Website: apple
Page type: billing-address
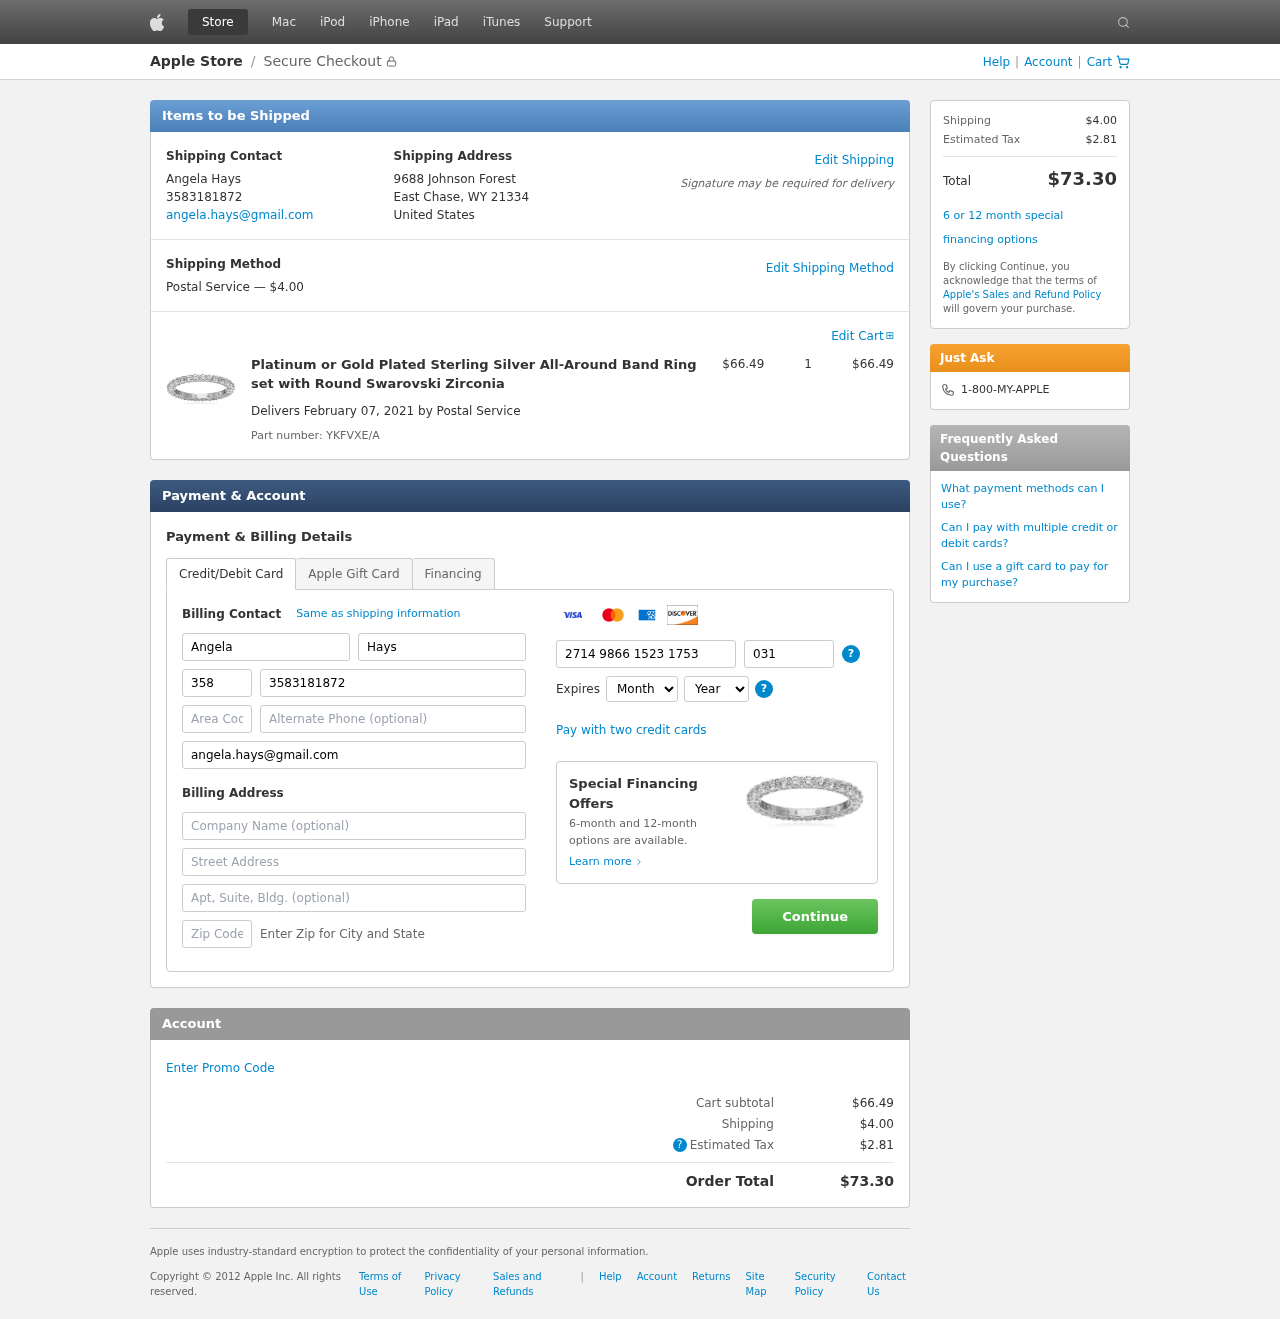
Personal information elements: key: PII_CARD_CVV
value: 031
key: PII_CARD_EXPIRY_MONTH
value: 02
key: PII_CARD_EXPIRY_YEAR
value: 30
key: PII_CARD_NUMBER
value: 2714 9866 1523 1753
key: PII_CITY_STATE_ZIP
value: East Chase, WY 21334
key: PII_COUNTRY
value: United States
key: PII_EMAIL
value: angela.hays@gmail.com
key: PII_FIRSTNAME
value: Angela
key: PII_FULLNAME
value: Angela Hays
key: PII_LASTNAME
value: Hays
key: PII_PHONE
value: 3583181872
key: PII_PHONE_AREA
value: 358
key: PII_STREET
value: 9688 Johnson Forest
Product elements: key: PRODUCT1_NAME
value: Platinum or Gold Plated Sterling Silver All-Around Band Ring set with Round Swarovski Zirconia
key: PRODUCT1_PRICE
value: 66.49
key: PRODUCT1_QUANTITY
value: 1
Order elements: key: ORDER_SHIPPING_COST
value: $4.00
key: ORDER_SUBTOTAL
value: $66.49
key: ORDER_DELIVERY_DATE
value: February 07, 2021
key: ORDER_PART_NUMBER
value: YKFVXE/A
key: ORDER_TAX
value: $2.81
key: ORDER_TOTAL
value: $73.30